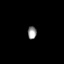
Tissue: prostate
Cell type: T cells
Senescence score: 0.7367
Nuclear area (px): 109
Mean DAPI intensity: 149.78